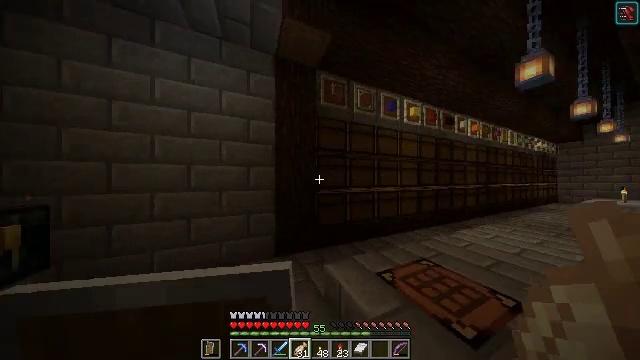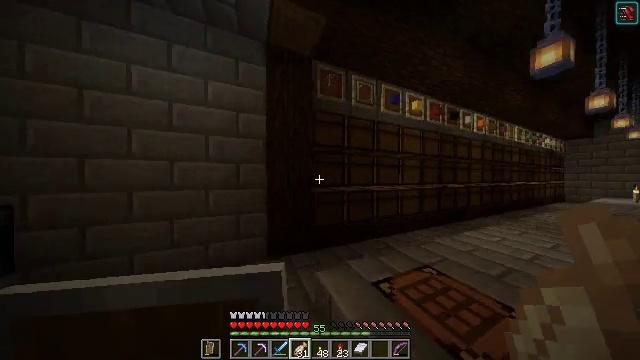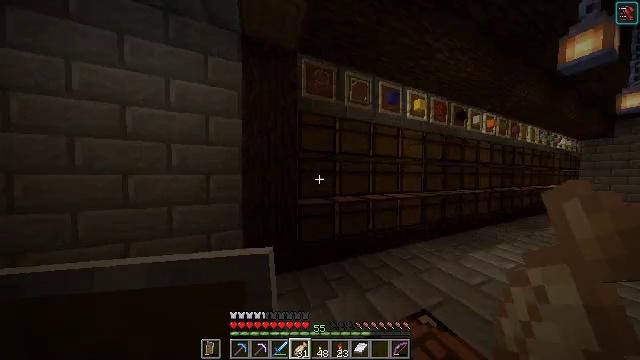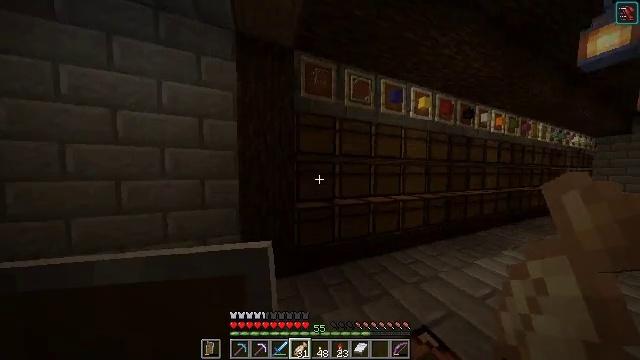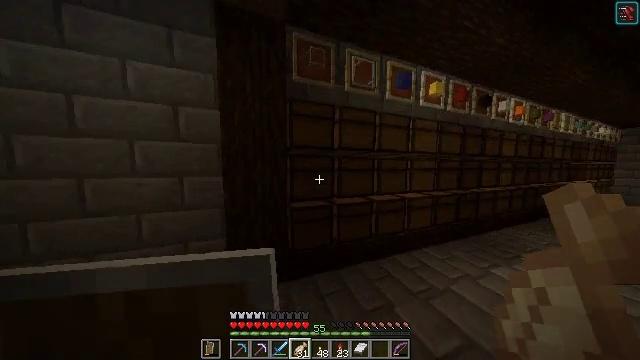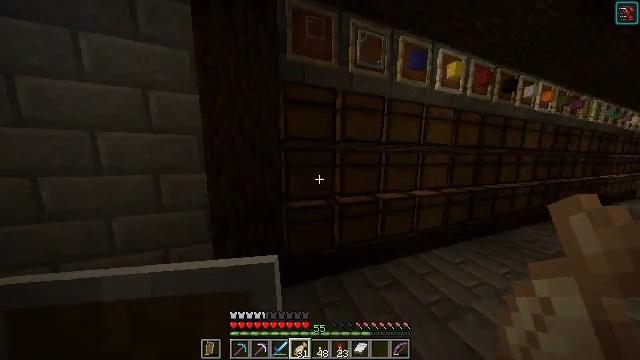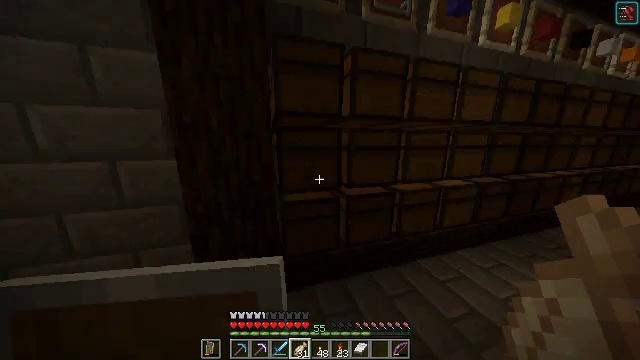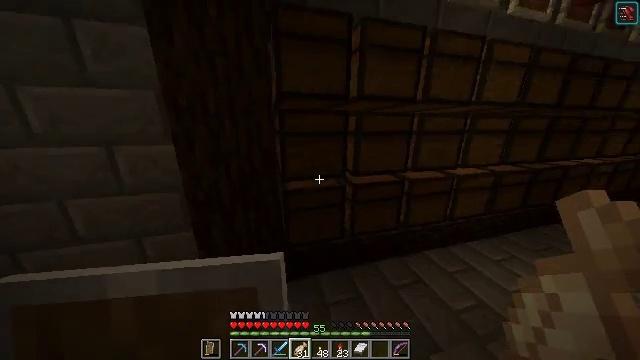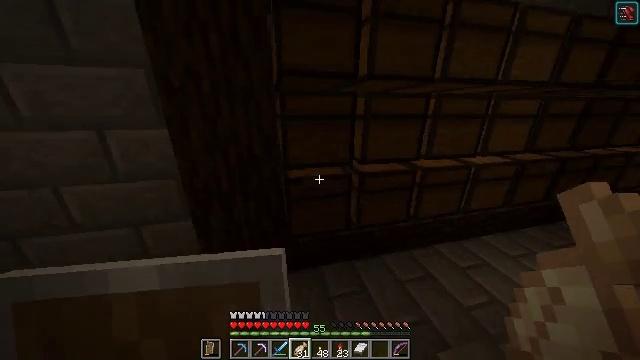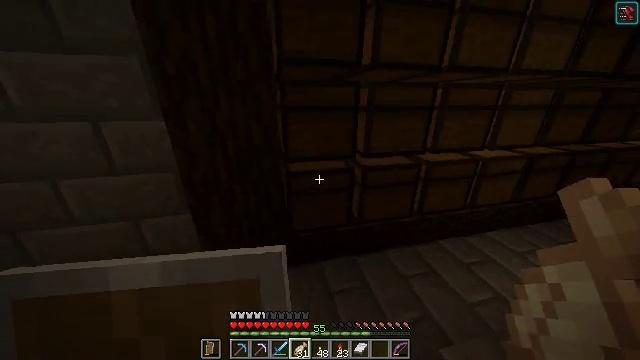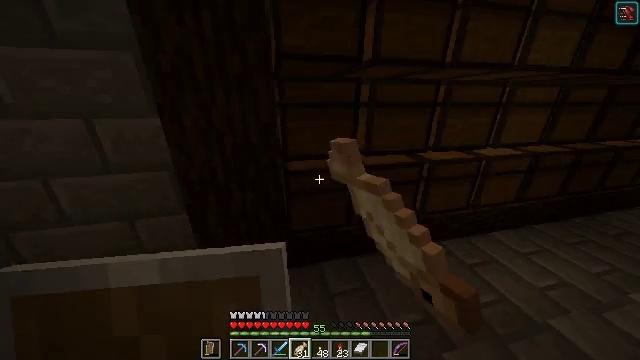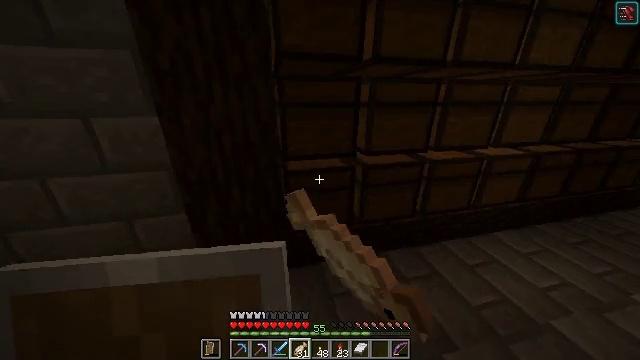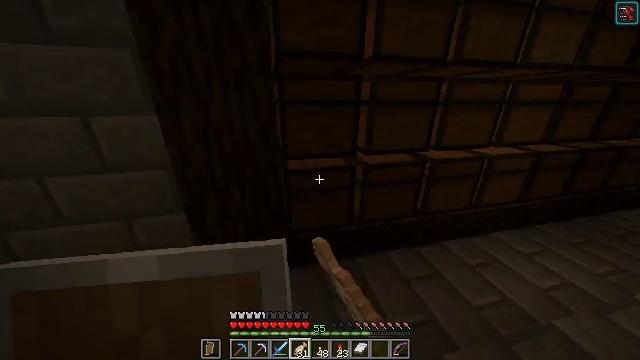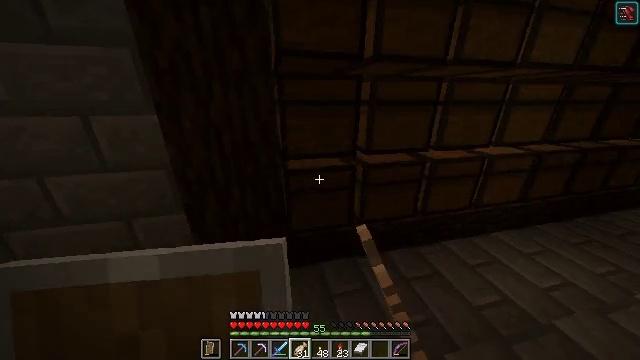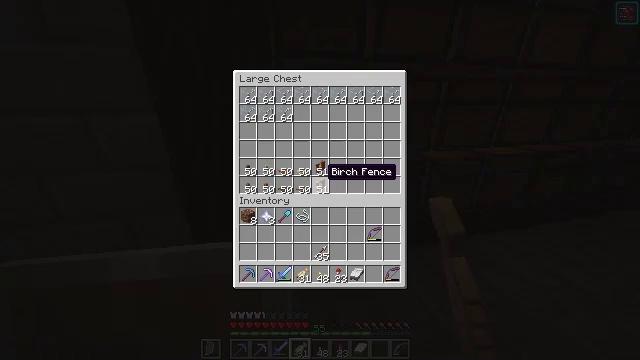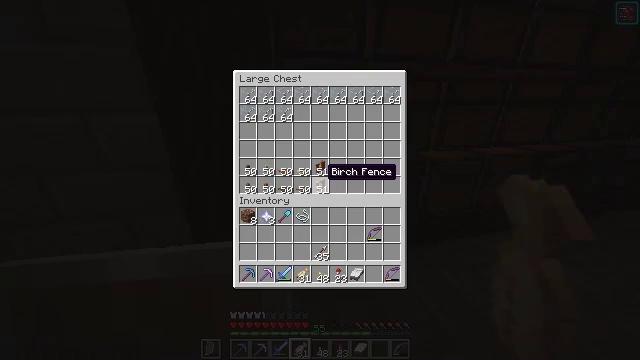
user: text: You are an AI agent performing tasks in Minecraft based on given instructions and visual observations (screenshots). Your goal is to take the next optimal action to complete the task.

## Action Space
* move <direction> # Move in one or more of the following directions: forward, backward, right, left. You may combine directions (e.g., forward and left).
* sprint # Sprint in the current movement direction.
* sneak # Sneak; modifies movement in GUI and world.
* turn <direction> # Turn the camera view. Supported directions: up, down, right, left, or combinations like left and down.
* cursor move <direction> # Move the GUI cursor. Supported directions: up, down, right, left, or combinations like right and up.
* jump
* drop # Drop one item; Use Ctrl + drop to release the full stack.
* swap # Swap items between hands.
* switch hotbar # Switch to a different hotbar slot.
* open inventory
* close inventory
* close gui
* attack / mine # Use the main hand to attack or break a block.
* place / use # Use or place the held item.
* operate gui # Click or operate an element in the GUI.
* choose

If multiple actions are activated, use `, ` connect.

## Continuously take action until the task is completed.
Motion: motion action
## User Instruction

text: Make a beacon using the crafting table.
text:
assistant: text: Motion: move forward and move right
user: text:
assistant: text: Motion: move forward and move right, turn left and down
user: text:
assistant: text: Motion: move forward, turn left and down
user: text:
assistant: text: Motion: move forward, turn left and down
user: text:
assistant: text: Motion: turn left and down
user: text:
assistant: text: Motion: turn left and down
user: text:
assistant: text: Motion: turn left and down
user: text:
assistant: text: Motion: turn left and down
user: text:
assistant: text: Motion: turn down, use / place
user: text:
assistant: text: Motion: use / place
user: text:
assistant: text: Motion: use / place
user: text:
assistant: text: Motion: no_op
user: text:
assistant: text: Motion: no_op
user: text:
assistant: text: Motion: open gui
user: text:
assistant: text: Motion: no_op
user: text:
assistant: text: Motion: no_op
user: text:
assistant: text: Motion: no_op
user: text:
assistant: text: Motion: no_op
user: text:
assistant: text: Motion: cursor move left and up
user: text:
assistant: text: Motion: cursor move up
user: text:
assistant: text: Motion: cursor move up
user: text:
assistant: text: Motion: cursor move up
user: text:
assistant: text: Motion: no_op
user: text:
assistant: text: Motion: sneak, cursor move left and down
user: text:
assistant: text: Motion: sneak
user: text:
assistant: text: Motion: sneak, choose
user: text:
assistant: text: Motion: sneak, choose
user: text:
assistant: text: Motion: sneak, choose
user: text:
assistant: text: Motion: sneak
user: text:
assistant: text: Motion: no_op